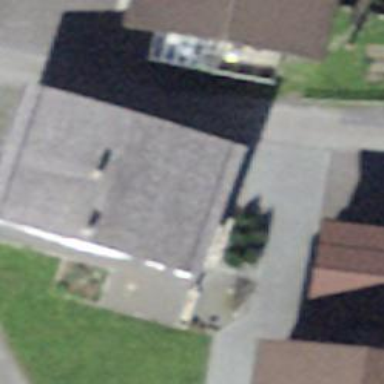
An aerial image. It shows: Residential building.